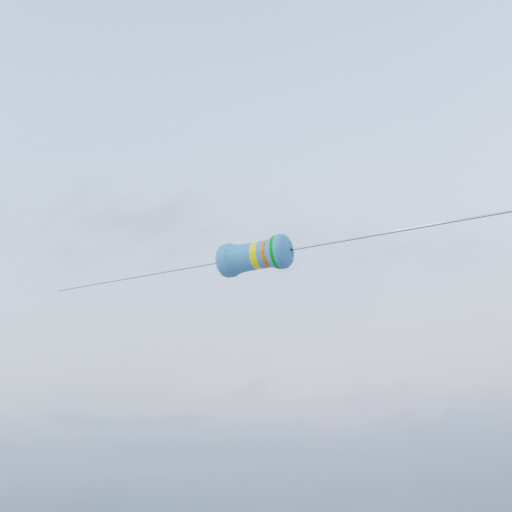
Resistor colour bands (in order): yellow, orange, green